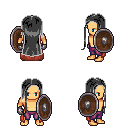
a pixel art fantasy rpg character, male body template, human, tanned skin, maroon cape, magenta pants, gray extra-long hairstyle, metal gloves, shield, four views (front, back, left, right), 2x2 character sprite sheet, small pixel art, hard edges, no anti-aliasing